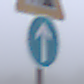
Verkehrszeichen: VorgeschriebeneFahrtrichtungGeradeaus
Zusatzzeichen oben: Arbeitsstelle
Umgebung: Outdoor, RoadRail
Tageszeit: MorningAfternoon
Wetter: Overcast
Licht: Natural
Jahreszeit: NotSpecified
Kontrast: LowContrast